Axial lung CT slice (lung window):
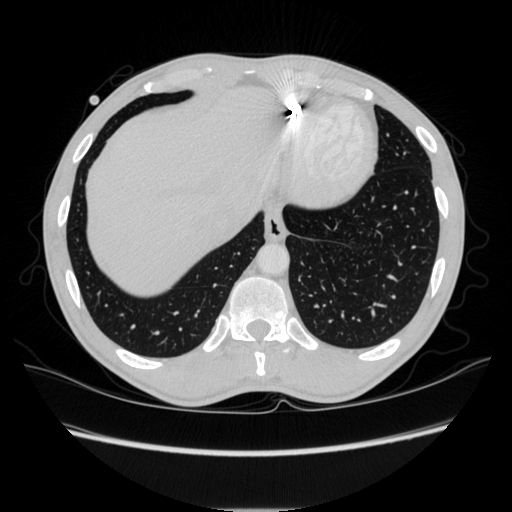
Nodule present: no